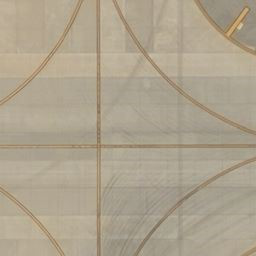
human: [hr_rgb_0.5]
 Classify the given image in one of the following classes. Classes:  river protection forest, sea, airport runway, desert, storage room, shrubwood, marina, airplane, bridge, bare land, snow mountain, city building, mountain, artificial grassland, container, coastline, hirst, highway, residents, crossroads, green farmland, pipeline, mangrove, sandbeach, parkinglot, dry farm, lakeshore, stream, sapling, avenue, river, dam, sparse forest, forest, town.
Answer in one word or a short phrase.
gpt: airport runway